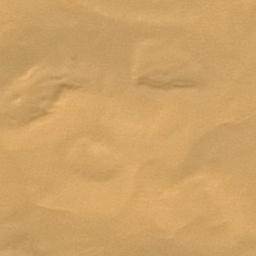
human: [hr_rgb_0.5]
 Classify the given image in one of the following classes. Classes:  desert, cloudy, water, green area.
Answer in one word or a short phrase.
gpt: desert